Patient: sex F, age 75
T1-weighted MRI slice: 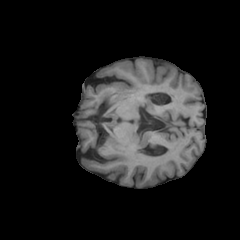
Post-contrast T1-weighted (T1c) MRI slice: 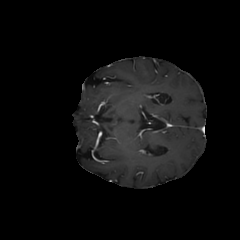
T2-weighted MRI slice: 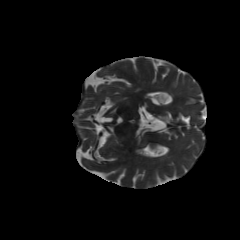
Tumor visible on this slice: no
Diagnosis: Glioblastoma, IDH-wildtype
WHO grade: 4